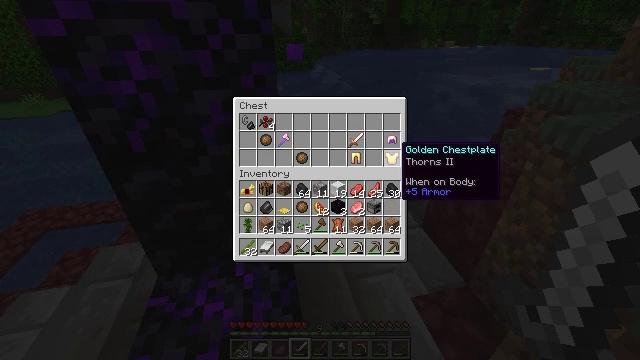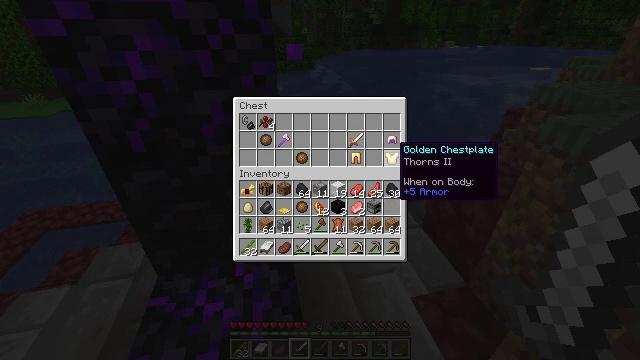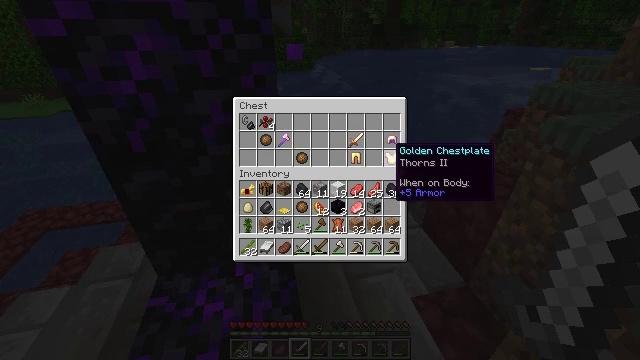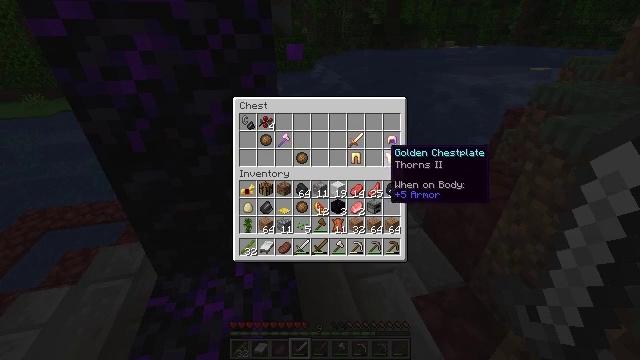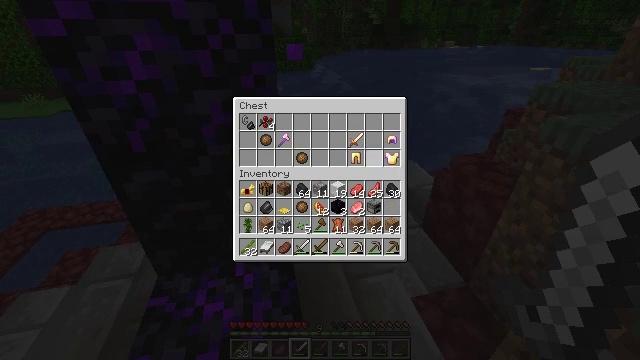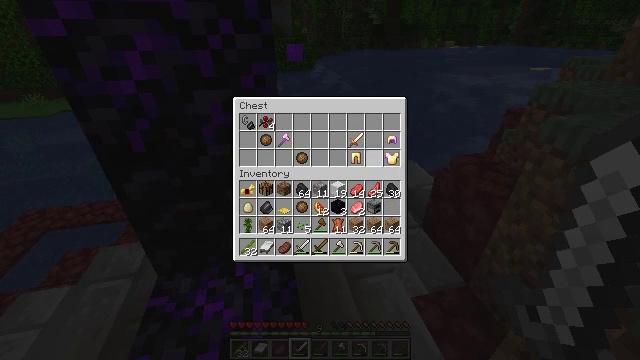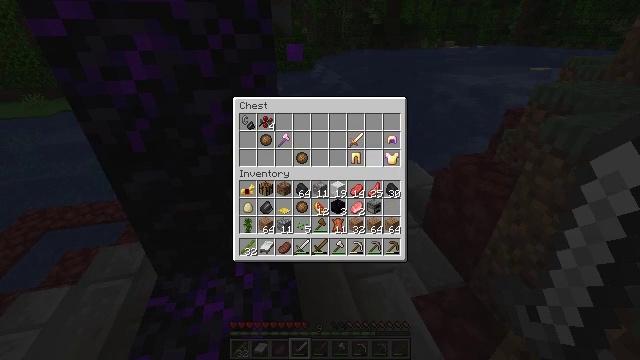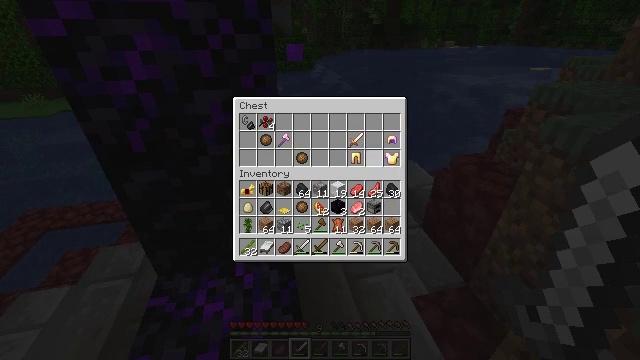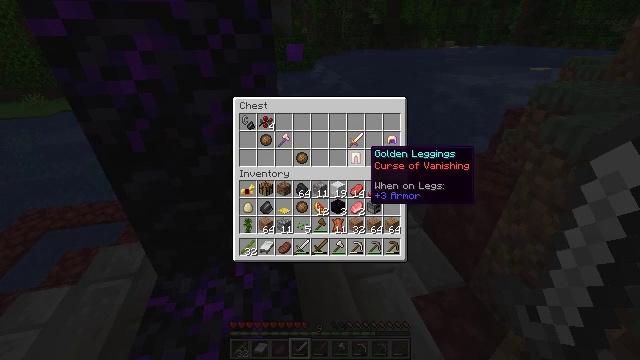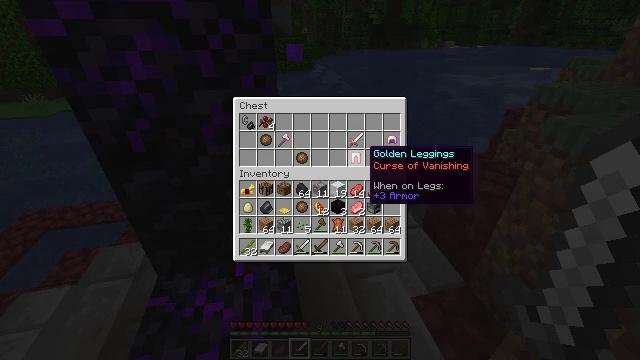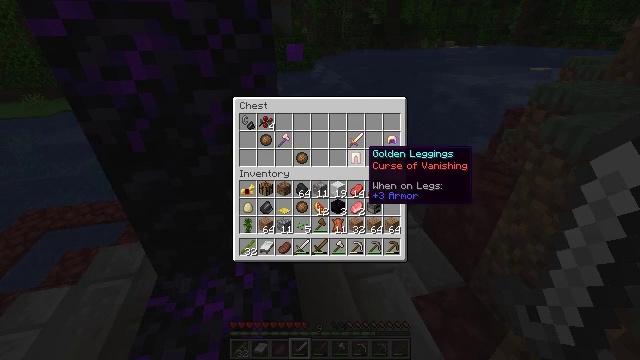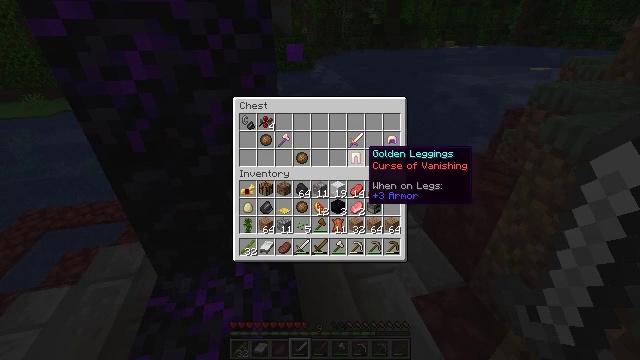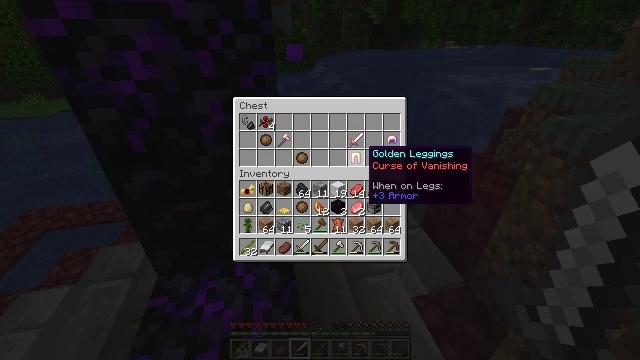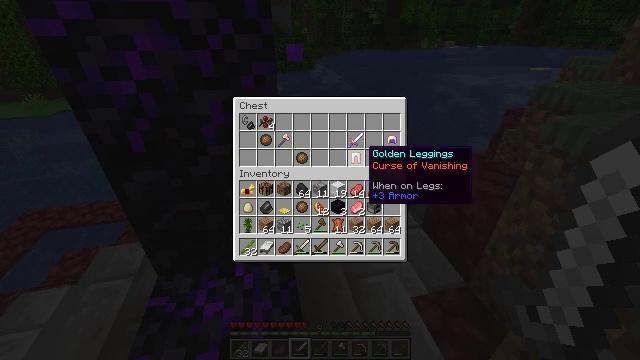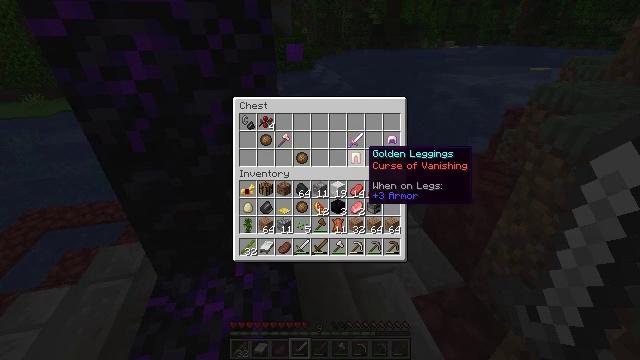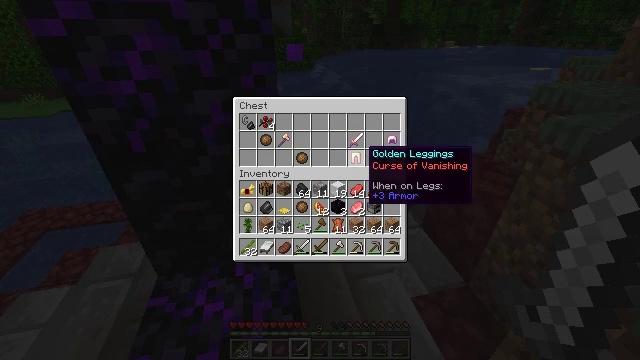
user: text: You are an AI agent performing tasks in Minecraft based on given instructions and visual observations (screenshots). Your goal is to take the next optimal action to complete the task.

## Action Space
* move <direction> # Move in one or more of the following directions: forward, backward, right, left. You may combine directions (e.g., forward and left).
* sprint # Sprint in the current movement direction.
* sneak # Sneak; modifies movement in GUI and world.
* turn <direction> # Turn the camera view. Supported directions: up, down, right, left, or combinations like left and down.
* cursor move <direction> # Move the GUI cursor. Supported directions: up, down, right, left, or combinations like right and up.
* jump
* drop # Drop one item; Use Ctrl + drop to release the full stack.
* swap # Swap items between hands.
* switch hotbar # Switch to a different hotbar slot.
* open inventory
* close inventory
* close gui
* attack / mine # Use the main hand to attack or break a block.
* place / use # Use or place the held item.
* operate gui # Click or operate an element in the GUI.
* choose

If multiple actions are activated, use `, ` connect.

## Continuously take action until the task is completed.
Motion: motion action
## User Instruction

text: Harvest grass block to clear the area.
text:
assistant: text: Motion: no_op
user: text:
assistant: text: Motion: no_op
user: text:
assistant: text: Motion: no_op
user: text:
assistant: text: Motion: no_op
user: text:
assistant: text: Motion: no_op
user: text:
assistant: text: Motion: no_op
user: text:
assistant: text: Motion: no_op
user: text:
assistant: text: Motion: no_op
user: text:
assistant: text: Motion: no_op
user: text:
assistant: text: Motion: no_op
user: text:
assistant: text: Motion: no_op
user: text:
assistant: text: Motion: no_op
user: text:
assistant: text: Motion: no_op
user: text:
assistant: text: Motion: no_op
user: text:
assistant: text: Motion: no_op
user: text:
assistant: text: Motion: no_op
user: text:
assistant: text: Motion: no_op
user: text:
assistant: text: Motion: no_op
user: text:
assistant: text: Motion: cursor move right
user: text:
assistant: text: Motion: no_op
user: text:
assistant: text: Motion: no_op
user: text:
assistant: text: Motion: no_op
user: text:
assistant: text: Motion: no_op
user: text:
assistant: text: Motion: no_op
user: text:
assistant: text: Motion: no_op
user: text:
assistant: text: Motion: no_op
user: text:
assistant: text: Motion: no_op
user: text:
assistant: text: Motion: no_op
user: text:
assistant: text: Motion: no_op
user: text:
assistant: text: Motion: no_op